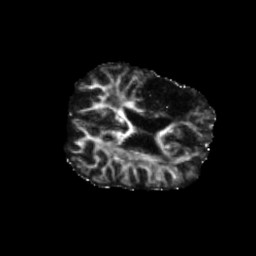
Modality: FA
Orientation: axial
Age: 75
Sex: male
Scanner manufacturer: siemens
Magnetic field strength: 3 T
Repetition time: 5.47 s
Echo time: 0.0854 s